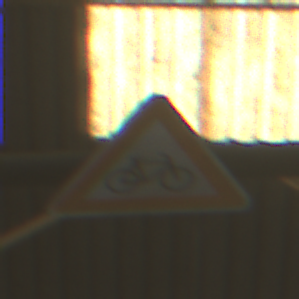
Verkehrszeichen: RadverkehrLinks
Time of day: Midday
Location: Indoor (Urban)
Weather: NotSpecified
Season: NotSpecified
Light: Natural